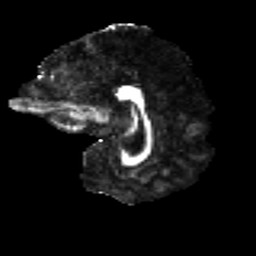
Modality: FA
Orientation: sagittal
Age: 30
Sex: female
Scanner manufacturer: ge
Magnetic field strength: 3 T
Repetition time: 7.8 s
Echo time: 0.061 s